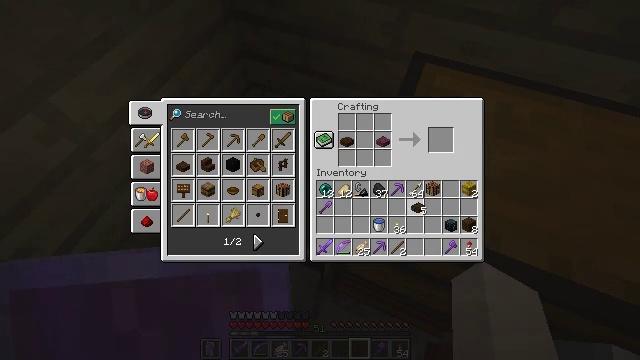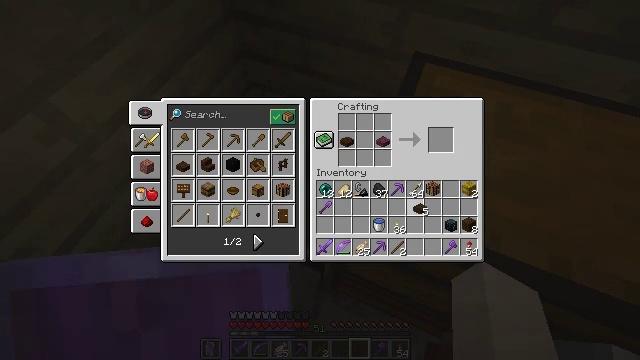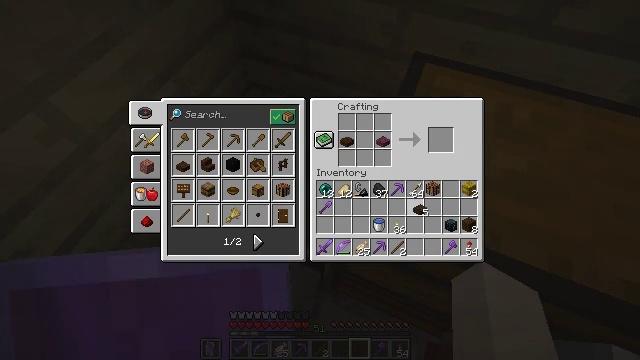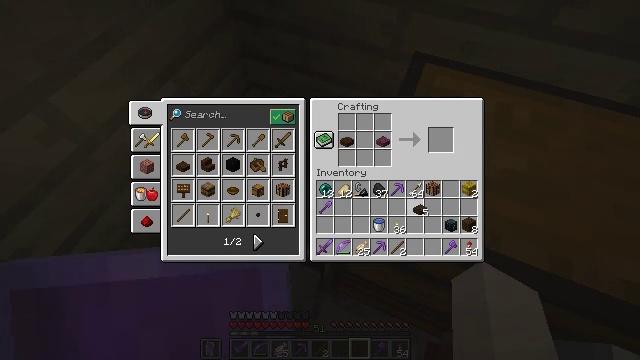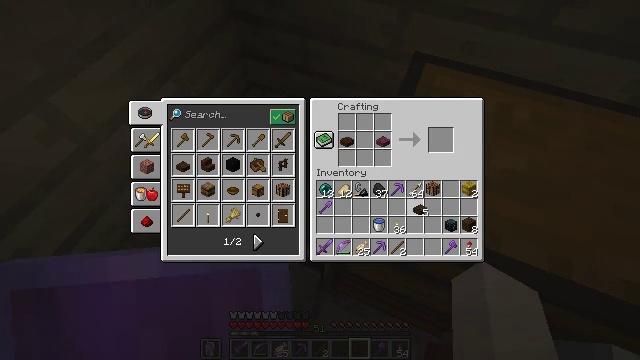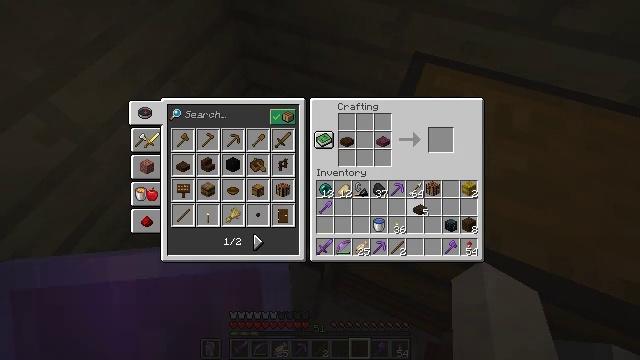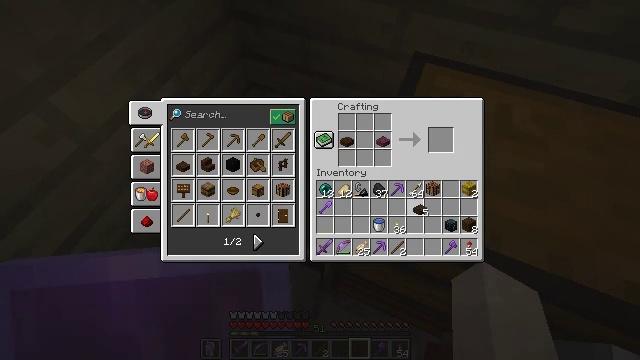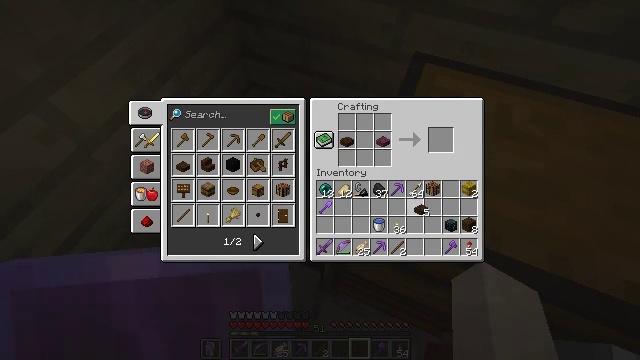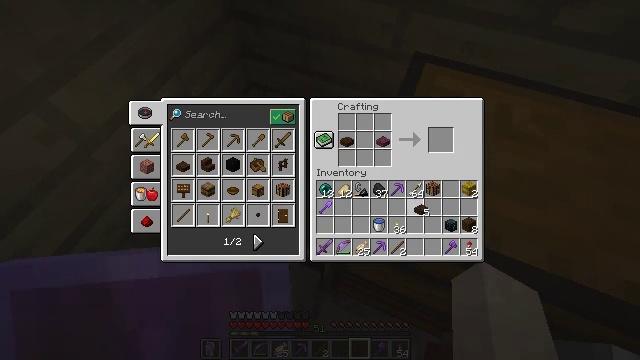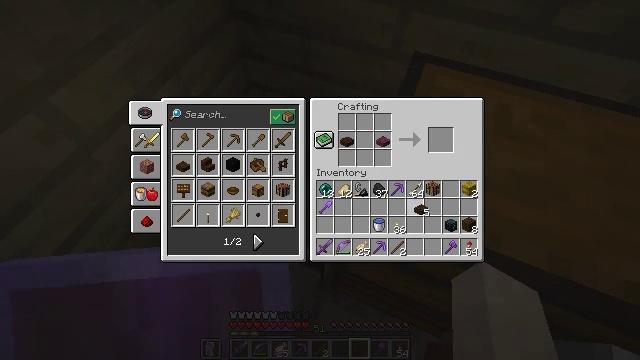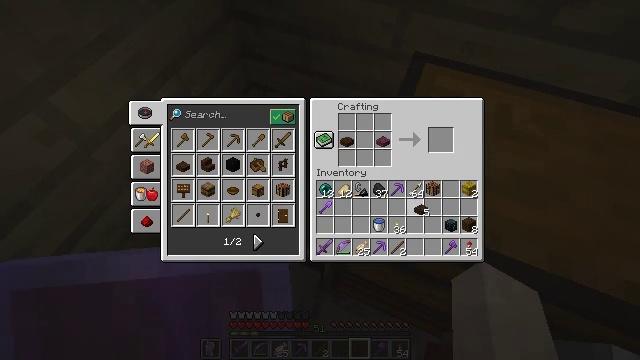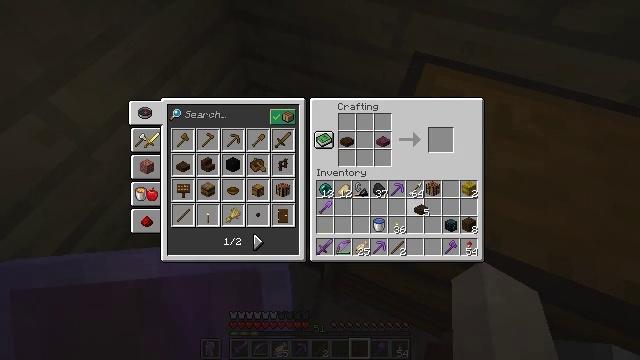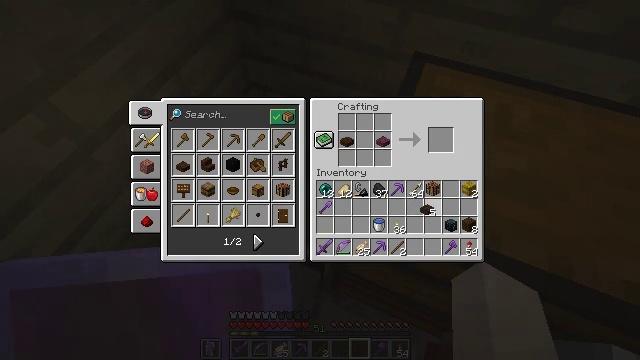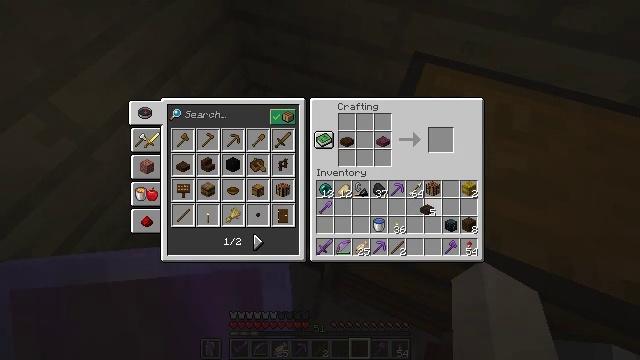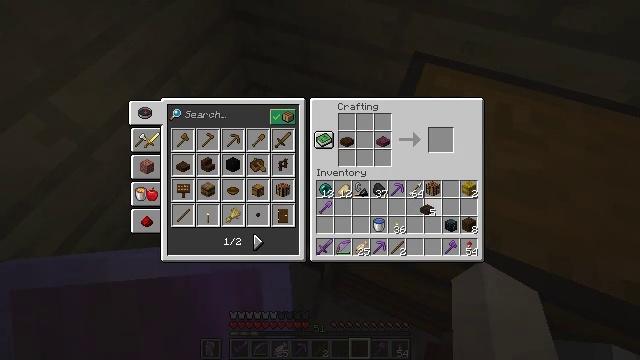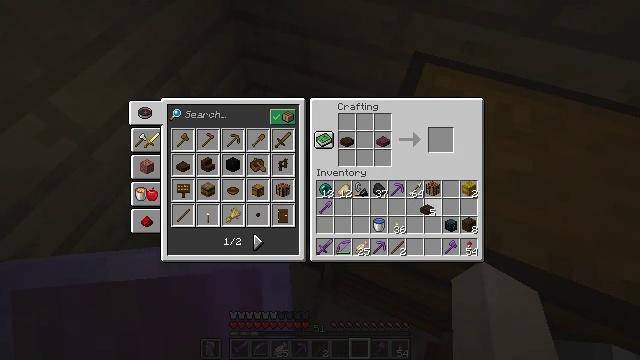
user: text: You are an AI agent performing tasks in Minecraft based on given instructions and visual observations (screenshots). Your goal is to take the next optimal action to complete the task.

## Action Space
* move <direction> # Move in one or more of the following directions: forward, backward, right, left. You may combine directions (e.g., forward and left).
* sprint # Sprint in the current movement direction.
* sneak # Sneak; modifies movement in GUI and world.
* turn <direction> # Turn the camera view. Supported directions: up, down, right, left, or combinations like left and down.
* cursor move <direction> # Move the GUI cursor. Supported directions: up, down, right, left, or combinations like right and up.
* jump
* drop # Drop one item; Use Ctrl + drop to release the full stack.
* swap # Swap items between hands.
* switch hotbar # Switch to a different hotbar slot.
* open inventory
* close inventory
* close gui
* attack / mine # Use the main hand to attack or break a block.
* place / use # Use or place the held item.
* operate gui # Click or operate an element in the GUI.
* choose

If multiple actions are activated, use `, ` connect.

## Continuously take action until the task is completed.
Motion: motion action
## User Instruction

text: Open your inventory and use planks and slabs to make a barrel.
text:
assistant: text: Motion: no_op
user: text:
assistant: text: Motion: no_op
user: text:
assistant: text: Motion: no_op
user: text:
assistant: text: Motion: no_op
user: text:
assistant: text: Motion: no_op
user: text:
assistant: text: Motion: no_op
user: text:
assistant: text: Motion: no_op
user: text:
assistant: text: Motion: no_op
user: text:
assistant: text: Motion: no_op
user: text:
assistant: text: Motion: no_op
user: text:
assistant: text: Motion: no_op
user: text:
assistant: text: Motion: no_op
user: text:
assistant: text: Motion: no_op
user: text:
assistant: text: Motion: no_op
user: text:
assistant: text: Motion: attack / mine
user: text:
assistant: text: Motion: attack / mine
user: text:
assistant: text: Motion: no_op
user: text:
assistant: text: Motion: turn right
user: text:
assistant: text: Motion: no_op
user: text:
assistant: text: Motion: turn right
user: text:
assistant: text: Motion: turn right
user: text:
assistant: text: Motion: no_op
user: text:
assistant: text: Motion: no_op
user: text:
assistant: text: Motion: no_op
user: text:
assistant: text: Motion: no_op
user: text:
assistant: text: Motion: no_op
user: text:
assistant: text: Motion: attack / mine
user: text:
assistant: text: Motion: attack / mine
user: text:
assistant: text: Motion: attack / mine
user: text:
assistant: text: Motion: turn left and up